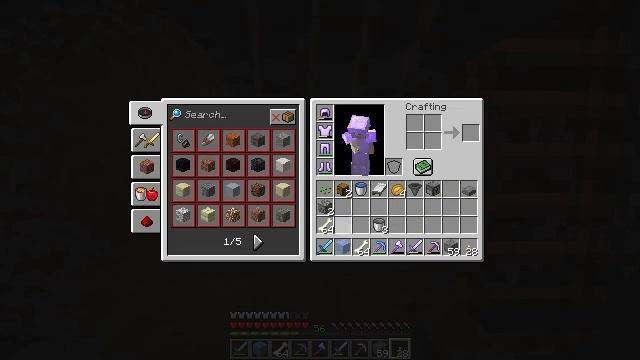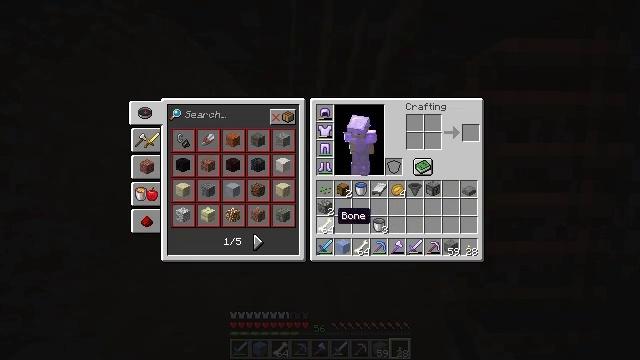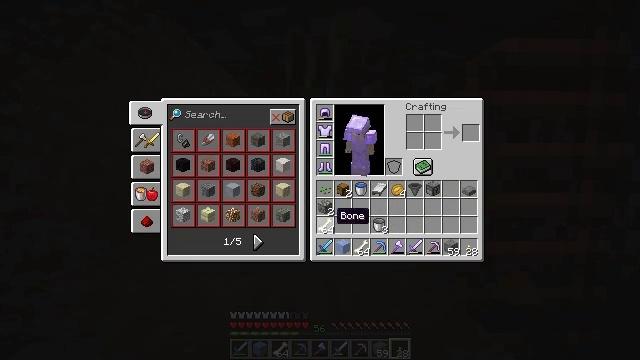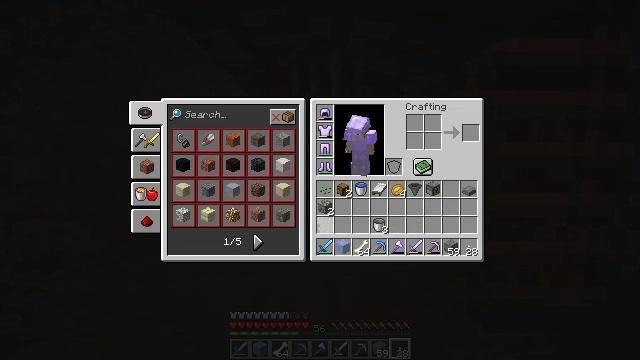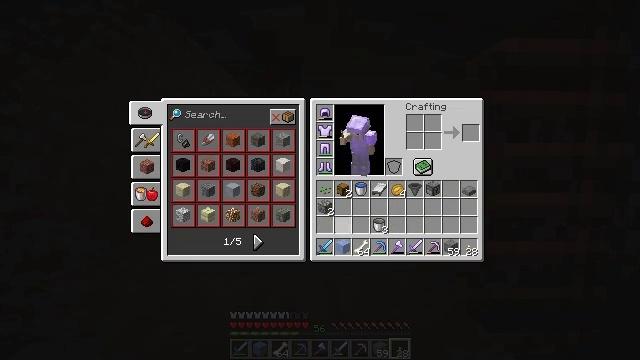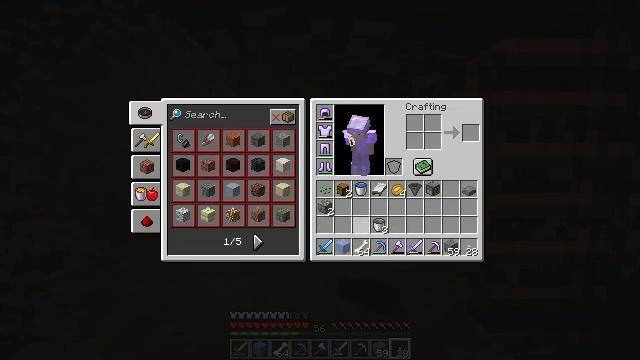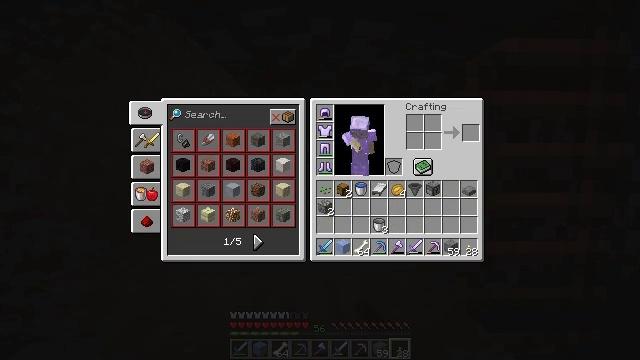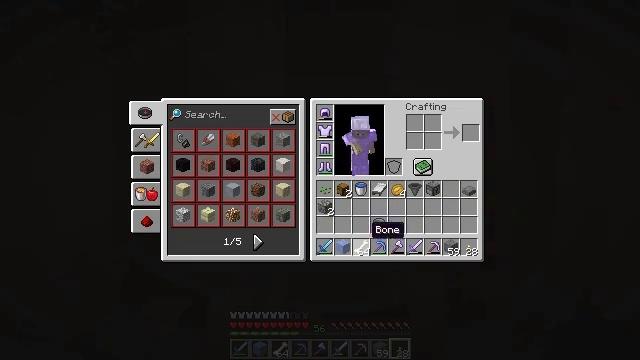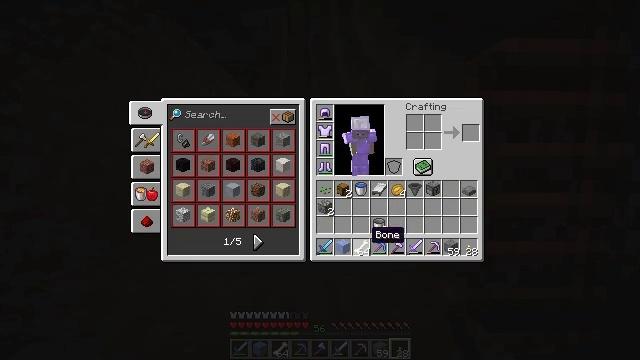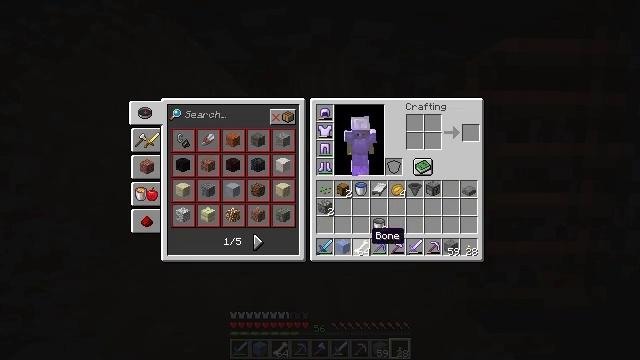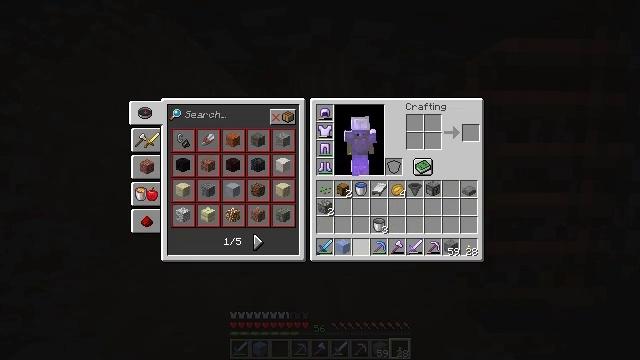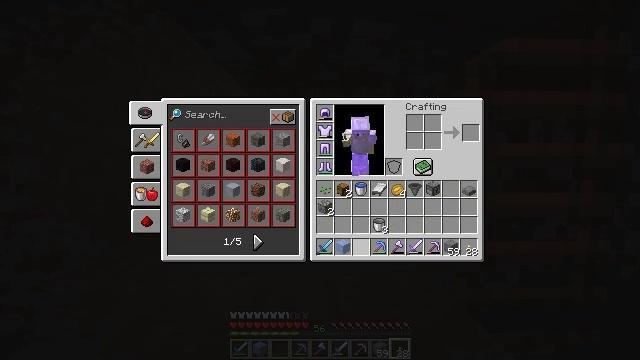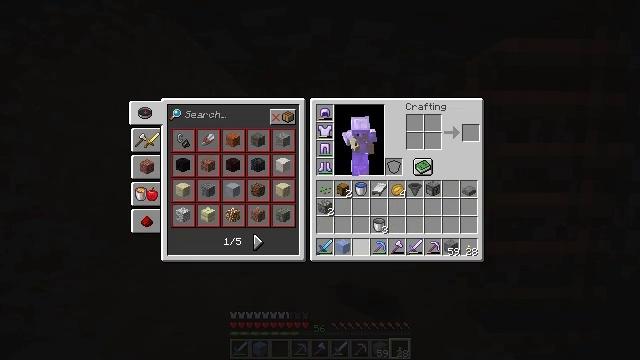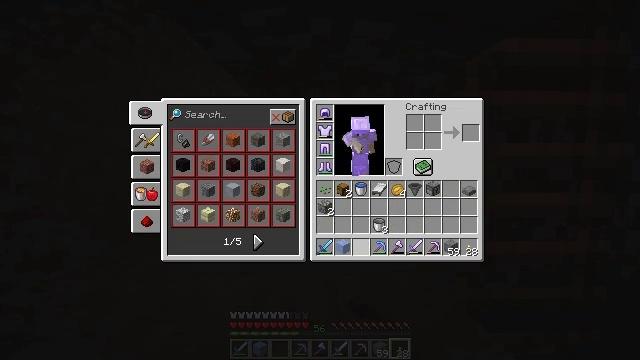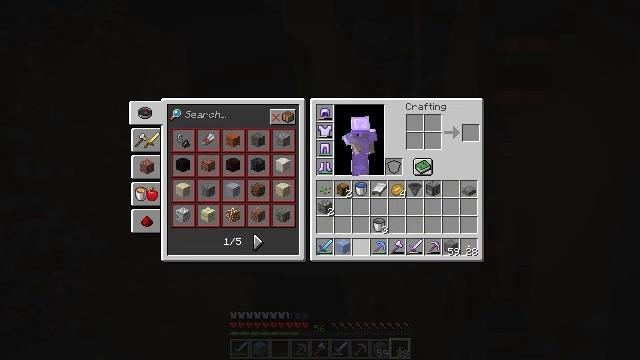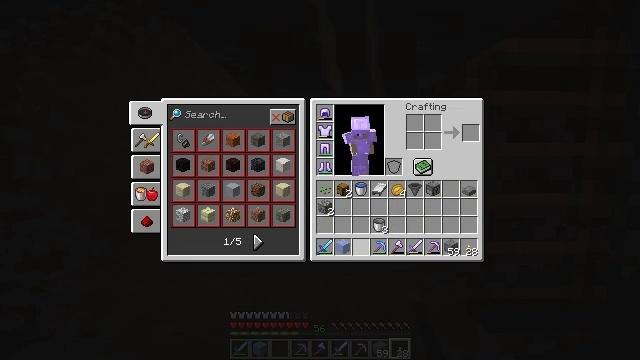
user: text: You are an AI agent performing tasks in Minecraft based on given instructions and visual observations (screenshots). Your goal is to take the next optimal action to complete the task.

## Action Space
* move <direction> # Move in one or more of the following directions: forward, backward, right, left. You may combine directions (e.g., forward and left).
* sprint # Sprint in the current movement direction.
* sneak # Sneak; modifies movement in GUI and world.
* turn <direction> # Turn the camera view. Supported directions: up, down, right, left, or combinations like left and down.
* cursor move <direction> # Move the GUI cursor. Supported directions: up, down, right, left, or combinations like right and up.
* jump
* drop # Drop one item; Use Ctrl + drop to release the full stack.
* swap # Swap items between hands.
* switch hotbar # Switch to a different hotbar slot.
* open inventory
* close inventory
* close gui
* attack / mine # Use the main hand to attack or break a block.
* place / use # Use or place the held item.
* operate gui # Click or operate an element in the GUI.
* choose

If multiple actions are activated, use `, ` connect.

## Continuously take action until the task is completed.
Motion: motion action
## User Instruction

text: Drop a bone.
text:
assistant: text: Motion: sprint
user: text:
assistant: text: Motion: sprint
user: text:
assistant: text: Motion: sprint, drop
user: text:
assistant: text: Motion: sprint, drop
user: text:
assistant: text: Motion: sprint, cursor move right
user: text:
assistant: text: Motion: sprint, cursor move right
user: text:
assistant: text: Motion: sprint
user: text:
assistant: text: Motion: sprint
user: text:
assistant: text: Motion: sprint
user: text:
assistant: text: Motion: sprint, drop
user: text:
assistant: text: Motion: sprint, drop
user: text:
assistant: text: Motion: sprint
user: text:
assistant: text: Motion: sprint
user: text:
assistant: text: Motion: no_op
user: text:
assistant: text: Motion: no_op
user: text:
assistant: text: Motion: no_op
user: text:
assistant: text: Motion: no_op
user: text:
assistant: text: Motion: close inventory
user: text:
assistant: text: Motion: close inventory
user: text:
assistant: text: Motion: no_op
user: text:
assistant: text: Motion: turn right and down
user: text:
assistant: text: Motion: turn right and down
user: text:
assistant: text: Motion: turn right and down
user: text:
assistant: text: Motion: turn right
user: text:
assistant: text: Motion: turn right and down
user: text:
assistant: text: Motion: no_op
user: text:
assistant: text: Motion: move forward and move right
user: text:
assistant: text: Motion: move forward and move right
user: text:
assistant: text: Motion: move forward and move right, turn right
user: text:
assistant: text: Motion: move forward and move right, turn right